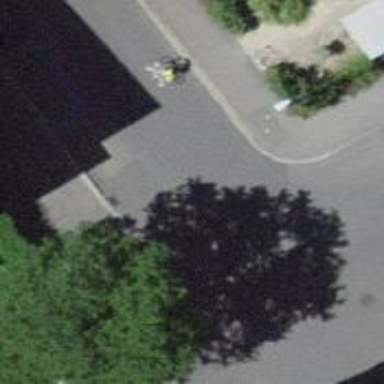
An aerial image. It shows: Footway crossing.